Question: How can i show or echo image which is inserted in comma format like this

When i m inserting 1 image
'''
<img src="images/<?php echo row['image'];?>" >
'''
this code is running fine.. But when i m inserting more than 1 image at a time. its not showing any image.. Should i use rtrim or explode to remove commas & show images.. any help .. ?? Thanks in advance
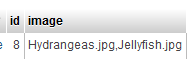
Answer: You need to explode the return data in an array and then need to display them, something as
'''
$images = explode(",",$row['image']);
if(sizeof($images) > 0 ){
foreach($images as $image){
echo '<img src="images/'.$image.'">' ;
echo "<br />";
}
}
'''
You can style the display of images separation as you want instead of BR as in my exapmple